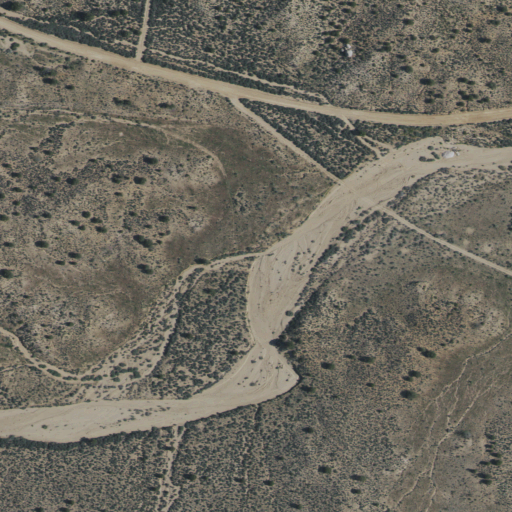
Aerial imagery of valley in California named Round Valley containing only shrub